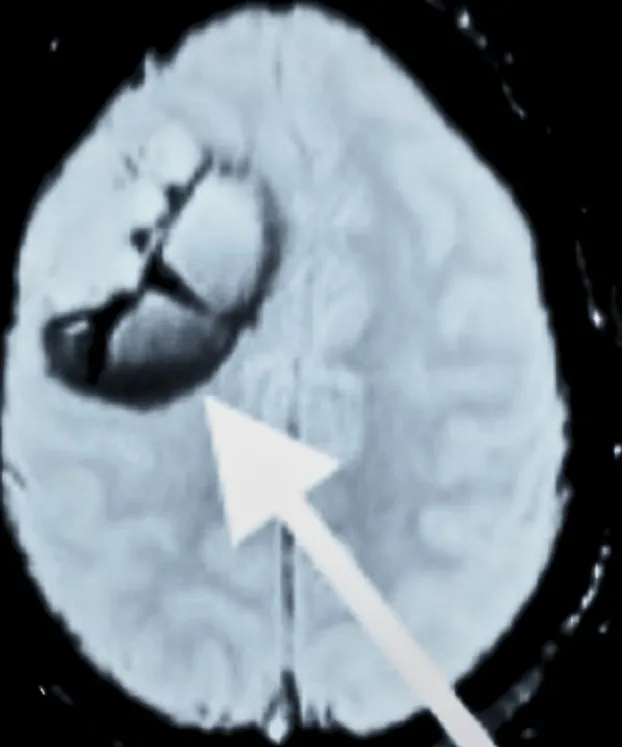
MRI of the brain. The white arrow shows a well-defined, space-occupying lesion. MRI: magnetic resonance imaging.
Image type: radiology (mri)